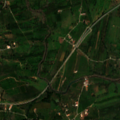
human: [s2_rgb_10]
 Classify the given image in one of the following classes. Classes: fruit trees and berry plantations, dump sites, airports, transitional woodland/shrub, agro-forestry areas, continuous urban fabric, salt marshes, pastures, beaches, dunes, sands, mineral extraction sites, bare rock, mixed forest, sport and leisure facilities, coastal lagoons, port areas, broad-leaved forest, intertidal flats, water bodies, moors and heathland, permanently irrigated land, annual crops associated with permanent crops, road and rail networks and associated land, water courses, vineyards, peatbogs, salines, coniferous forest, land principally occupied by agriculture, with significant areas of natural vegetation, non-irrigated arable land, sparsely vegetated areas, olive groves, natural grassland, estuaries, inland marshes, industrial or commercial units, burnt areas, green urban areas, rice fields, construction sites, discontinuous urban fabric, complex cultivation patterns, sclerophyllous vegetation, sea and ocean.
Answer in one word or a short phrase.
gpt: fruit trees and berry plantations